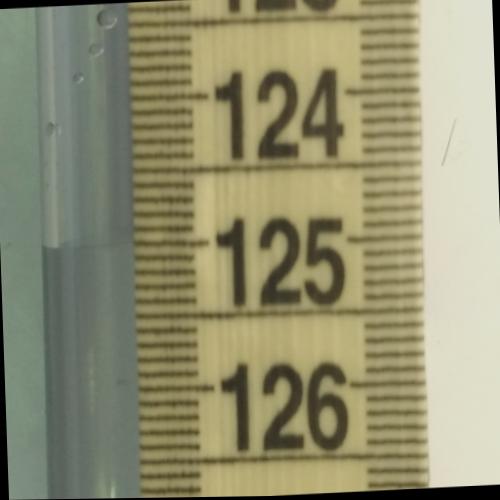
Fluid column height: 125.0 cm